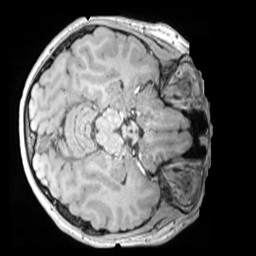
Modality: MP2RAGE
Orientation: axial
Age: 13
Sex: male
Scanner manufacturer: siemens
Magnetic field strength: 3 T
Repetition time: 4 s
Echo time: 0.00303 s